Field crop: maize
Growth stage: 2
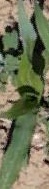
Species: maize